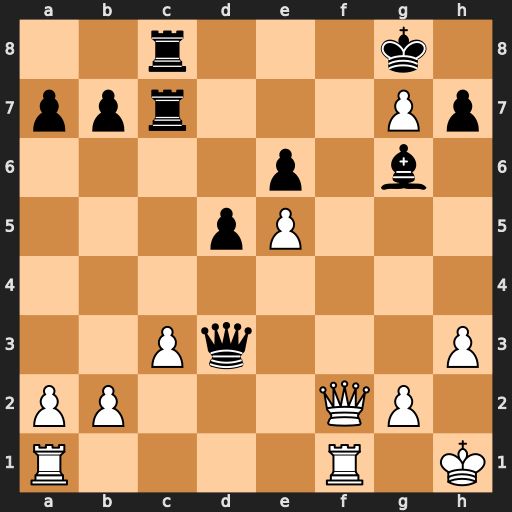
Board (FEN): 2r3k1/ppr3Pp/4p1b1/3pP3/8/2Pq3P/PP3QP1/R4R1K
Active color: w
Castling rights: -
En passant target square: -
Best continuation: Qf8+ Rxf8 gxf8=Q#